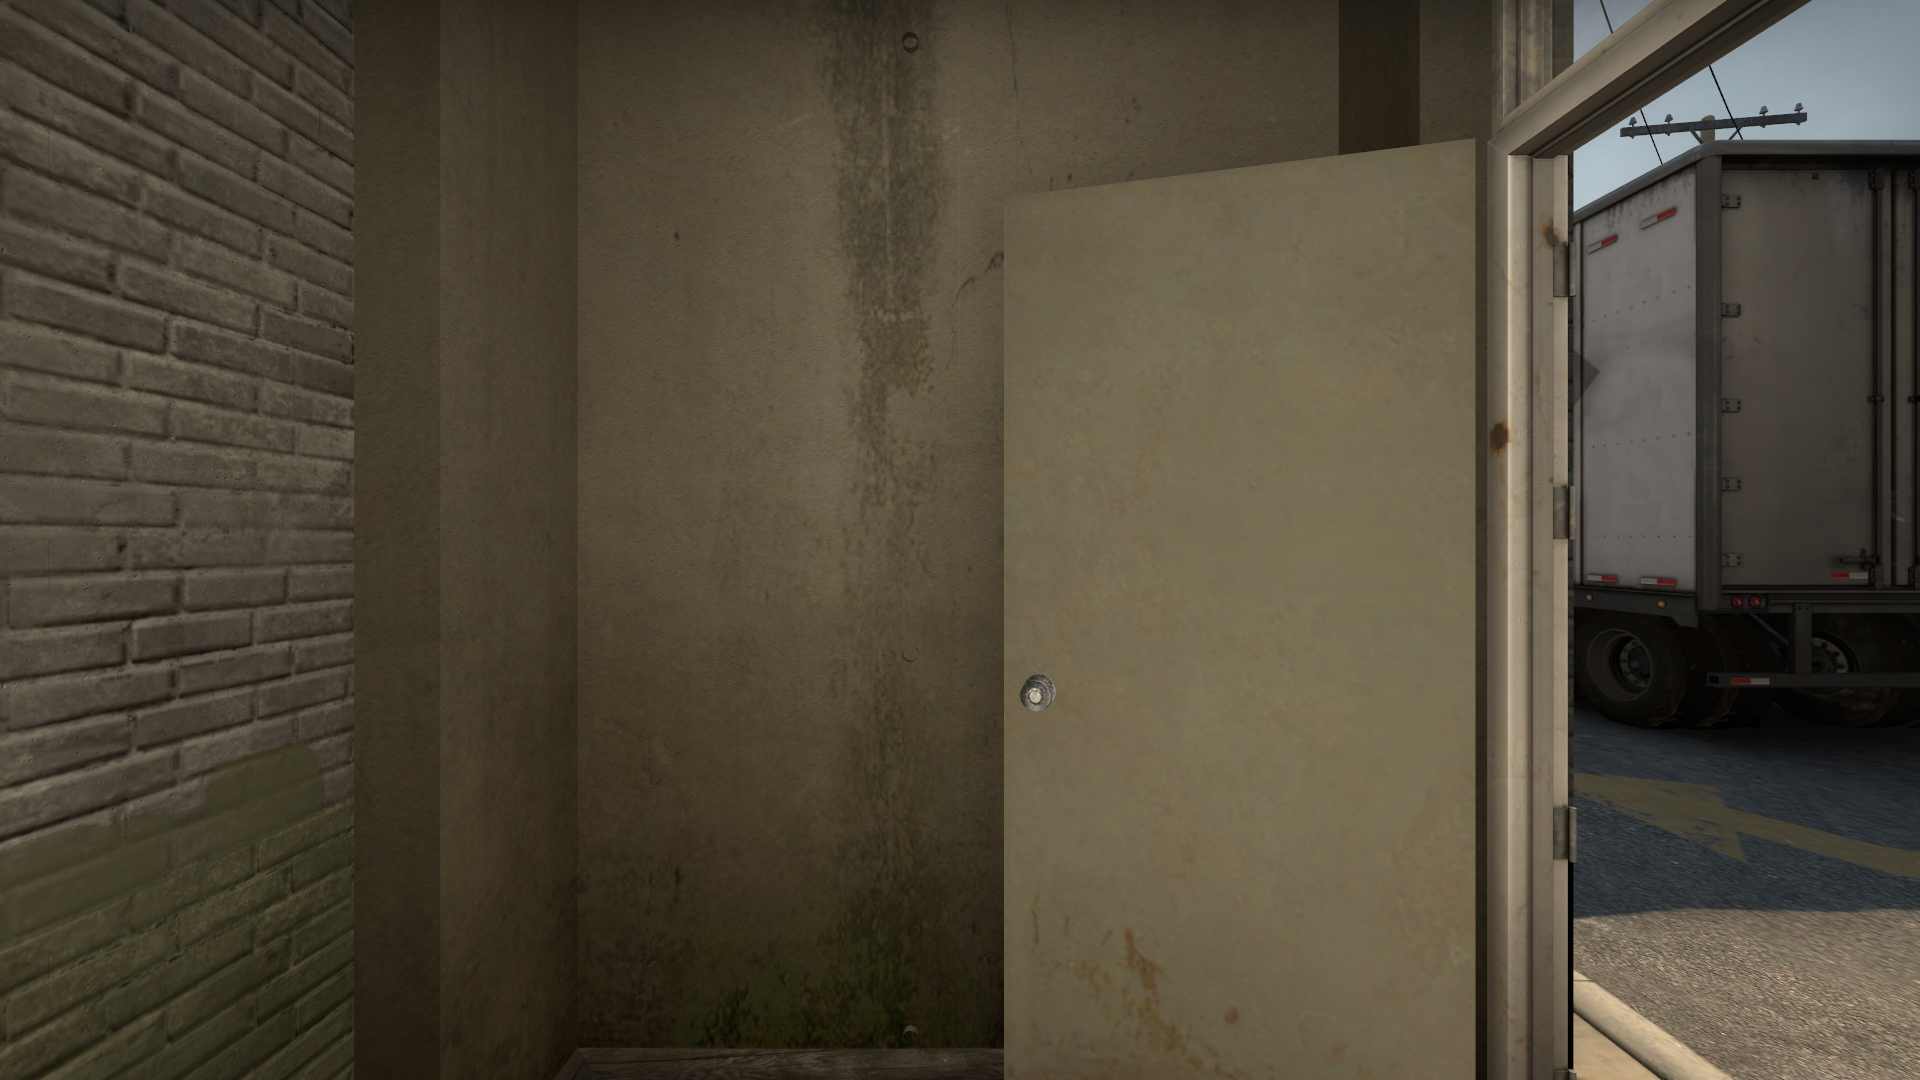
Map: de_train